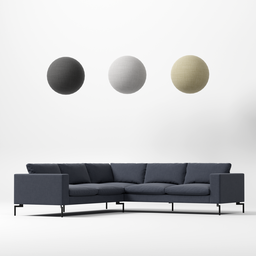
Label: furniture